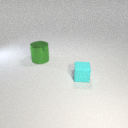
large green metal cylinder behind small cyan rubber cube